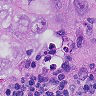
Metastatic tissue present: yes